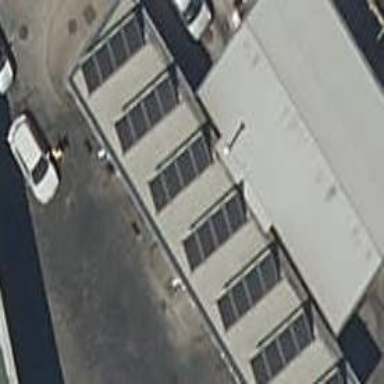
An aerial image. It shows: Building serving as car wash facility.